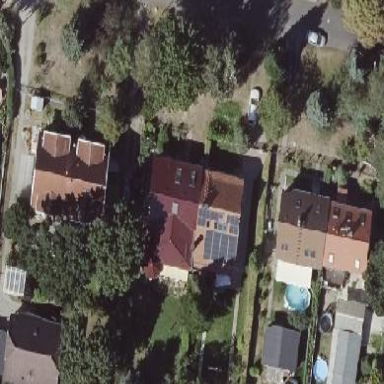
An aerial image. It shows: Semidetached house with gabled roof.